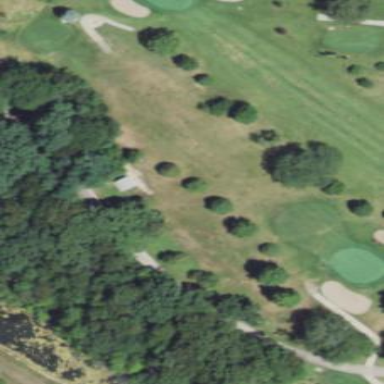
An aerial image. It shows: Golf rough area.